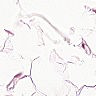
Metastatic tissue present: no